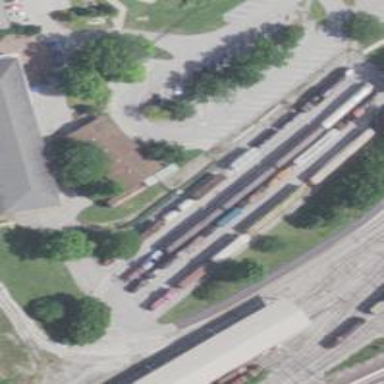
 serving as fascinating attraction for tourists."